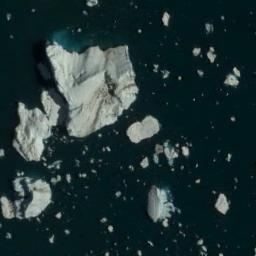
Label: sea_ice